【题型】选择题　【知识点】函数　【难度】easy
已知函数 \( y = f(x) \) 的导函数 \( y = f'(x) \) 的图象如图所示，则下列说法正确的是（\quad ）

\noindent A. 函数 \( y = f(x) \) 在 \( (1,2) \) 上单调递减

\noindent B. \( x = -1 \) 是函数 \( y = f(x) \) 的极小值点

\noindent C. \( x = 1 \) 是函数 \( y = f(x) \) 的极大值点

\noindent D. \( f(2) \) 是函数 \( y = f(x) \) 的极大值

\vspace{2em}
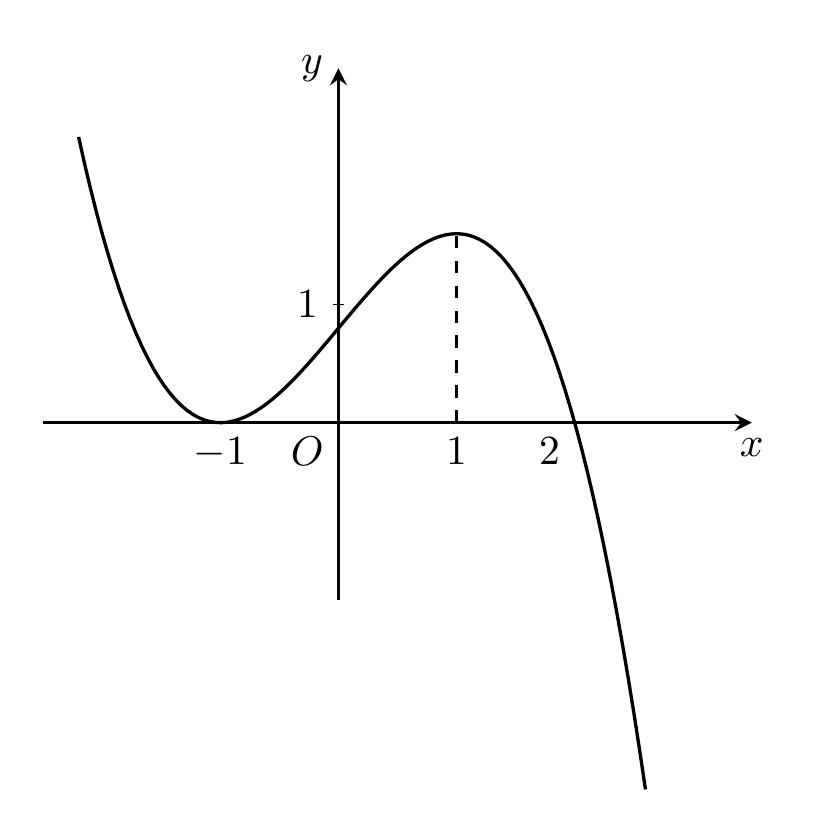
【解答】
\noindent \textbf{【答案】} \( D \)

\vspace{1em}

\noindent \textbf{【分析】} 根据导函数的图象与原函数的关系逐个判断即可。

\vspace{1em}

\noindent \textbf{【解答】} 解：由图可知 \( x \in (1,2) \) 时，\( f'(x) > 0 \)，所以函数 \( y = f(x) \) 在 \( (1,2) \) 上单调递增，故A错误；

\noindent 由图可知 \( x \in (-\infty, 2) \) 时，\( f'(x) \geq 0 \)，所以函数 \( y = f(x) \) 在 \( (-\infty, 2) \) 上单调递增，

\noindent \( x = -1 \) 不是函数 \( y = f(x) \) 的极小值点，故B错误；

\noindent 由B选项可知函数 \( y = f(x) \) 在 \( (-\infty, 2) \) 上单调递增，

\noindent 由图可知 \( x \in (2, +\infty) \) 时，\( f'(x) < 0 \)，所以函数 \( y = f(x) \) 在 \( (2, +\infty) \) 上单调递减，

\noindent 故 \( x = 2 \) 是函数 \( y = f(x) \) 的极大值点，\( f(2) \) 是函数 \( y = f(x) \) 的极大值，故D正确，C错误。

\noindent 故选：\( D \)。

\vspace{1em}

\noindent \textbf{【点评】} 本题考查利用导数求解函数的单调性和单调区间，属于中档题。